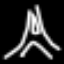
Label: The Eiffel Tower